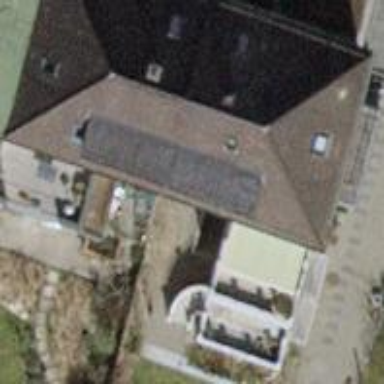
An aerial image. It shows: Building with tile roof.